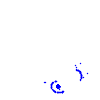
Particle: pion